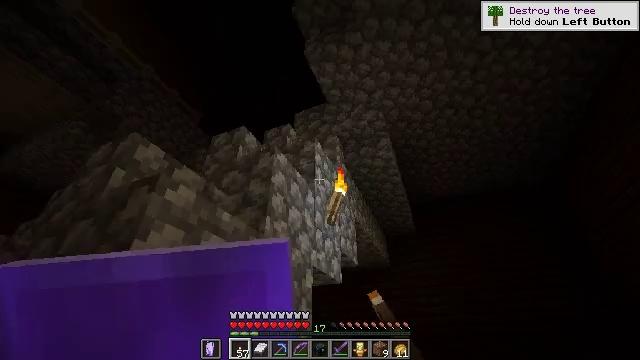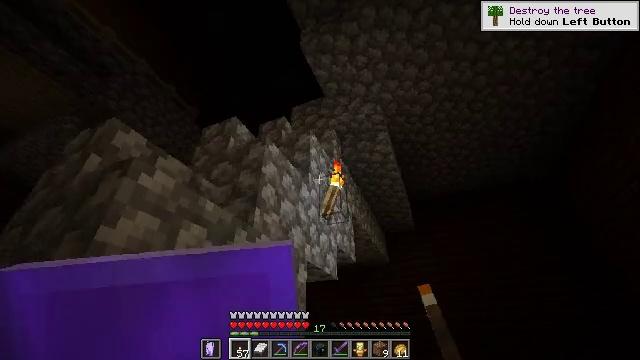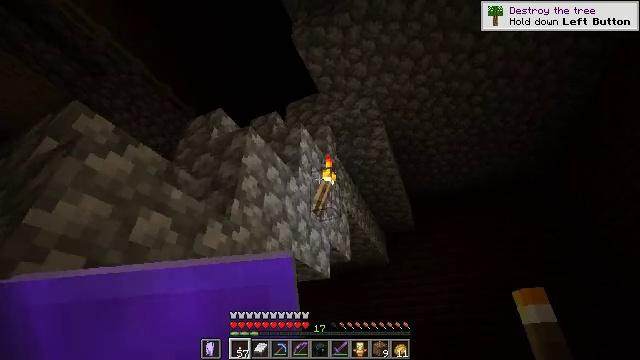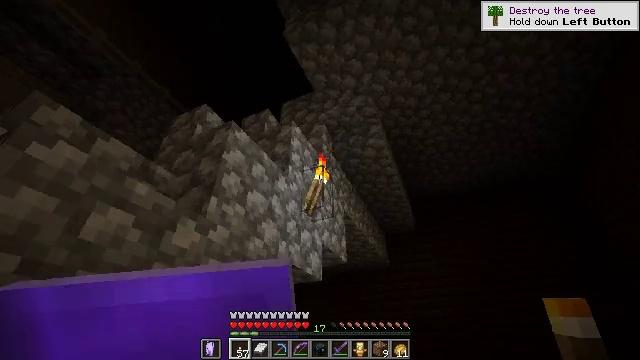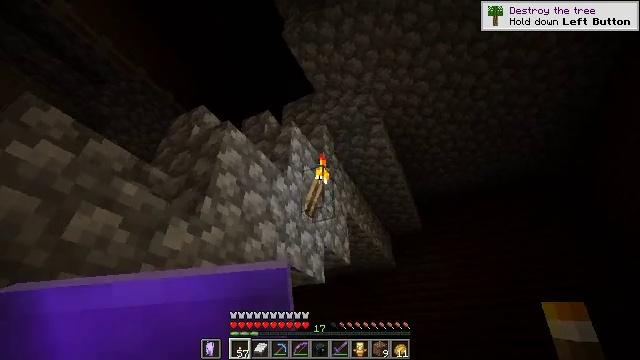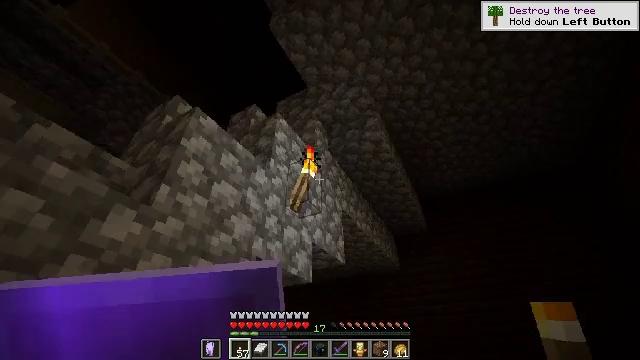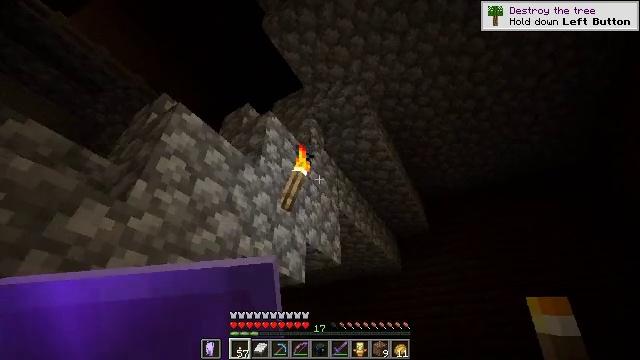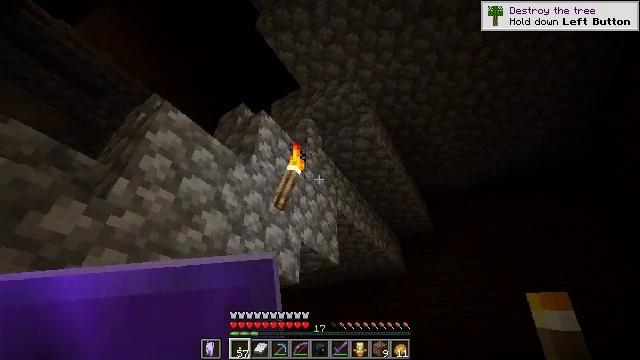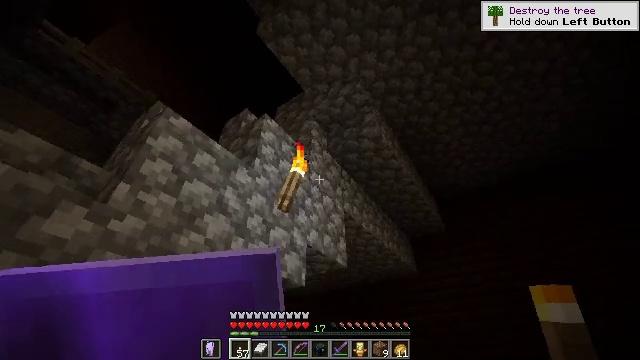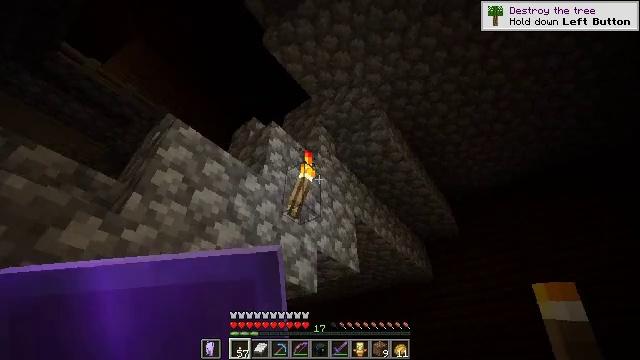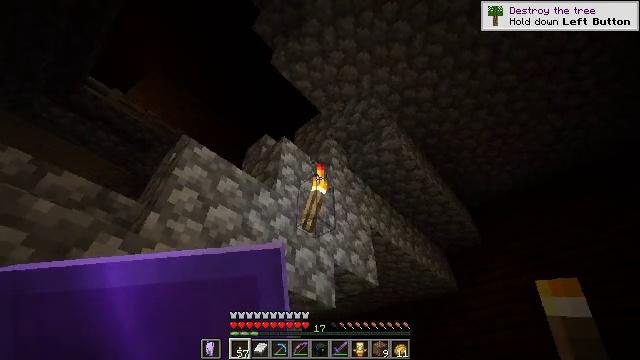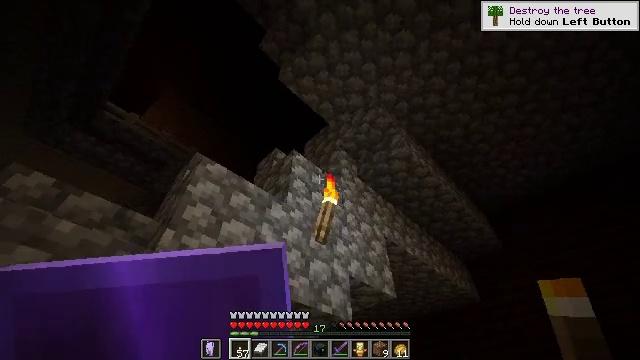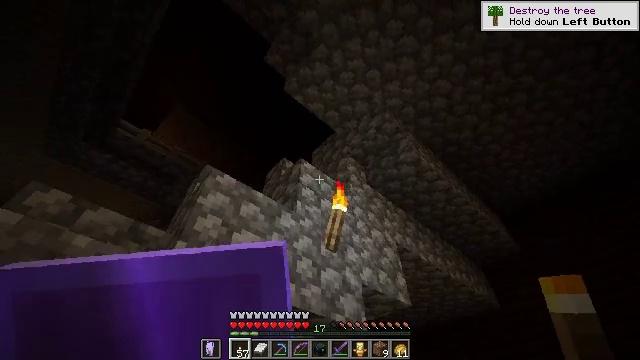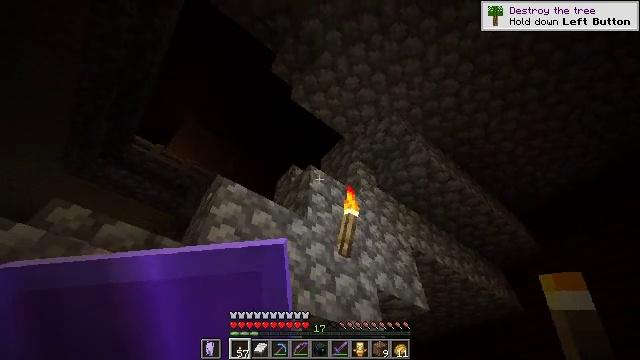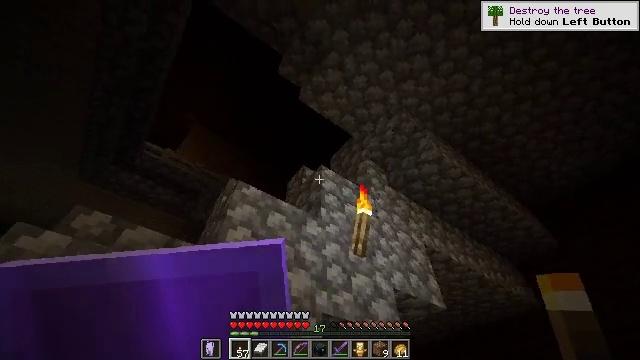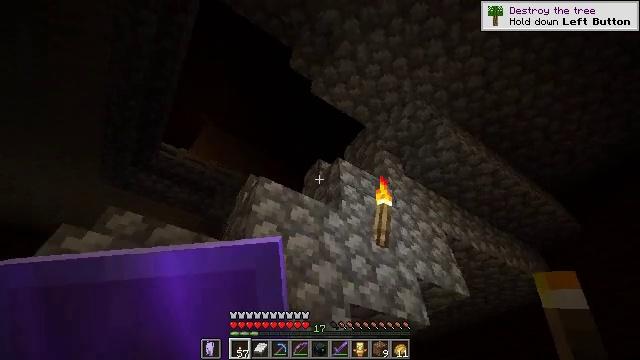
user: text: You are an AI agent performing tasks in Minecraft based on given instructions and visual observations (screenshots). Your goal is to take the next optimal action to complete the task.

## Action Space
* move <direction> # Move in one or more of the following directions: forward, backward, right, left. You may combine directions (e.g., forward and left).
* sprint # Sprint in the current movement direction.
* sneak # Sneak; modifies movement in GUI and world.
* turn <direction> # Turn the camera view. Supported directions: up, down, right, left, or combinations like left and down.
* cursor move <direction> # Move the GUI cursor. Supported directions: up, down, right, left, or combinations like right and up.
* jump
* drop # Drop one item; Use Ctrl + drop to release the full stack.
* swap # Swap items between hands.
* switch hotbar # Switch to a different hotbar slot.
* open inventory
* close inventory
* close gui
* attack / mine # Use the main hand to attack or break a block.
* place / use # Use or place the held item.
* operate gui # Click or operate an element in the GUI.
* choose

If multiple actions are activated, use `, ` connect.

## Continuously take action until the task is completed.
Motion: motion action
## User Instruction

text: Dig up the red carpet.
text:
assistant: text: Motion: move forward and move right
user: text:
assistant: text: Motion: move forward and move right
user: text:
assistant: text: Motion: move forward and move right
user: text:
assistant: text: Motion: move forward and move right, turn left
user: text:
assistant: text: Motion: move forward and move right, turn left
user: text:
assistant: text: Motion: move right, turn left
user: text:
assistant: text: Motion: turn left
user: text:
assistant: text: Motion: turn left
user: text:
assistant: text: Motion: turn left and up
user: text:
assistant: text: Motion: turn left and up
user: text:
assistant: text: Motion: turn left and up
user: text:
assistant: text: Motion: turn left and up
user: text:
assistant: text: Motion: turn left and up
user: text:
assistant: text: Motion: move left, turn left
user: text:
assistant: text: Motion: move left, turn left and down
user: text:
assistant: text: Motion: move left, turn left and down
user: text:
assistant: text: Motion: move left, turn left and down
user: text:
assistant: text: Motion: move left, turn left and down
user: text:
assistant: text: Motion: move left, turn left and down
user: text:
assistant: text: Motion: move left, turn left and down
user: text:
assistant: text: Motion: move forward and move left, turn left and down
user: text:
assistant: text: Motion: move forward and move left, turn left and down
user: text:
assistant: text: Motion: move forward and move left
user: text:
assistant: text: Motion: move forward and move left
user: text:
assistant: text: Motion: move forward and move left
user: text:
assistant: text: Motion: move forward and move left
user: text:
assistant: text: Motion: move forward and move left
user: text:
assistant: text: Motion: move forward and move left, turn right
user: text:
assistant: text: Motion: move forward and move left
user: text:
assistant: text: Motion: move forward and move left